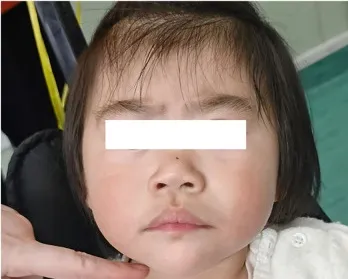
Clinical features of the patient at the age of 2 years: thick eyebrows, broad and flat nasal bridge, flared nares, short columella, wide philtrum, and protruding upper lip.
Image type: medical_photograph (oral_photograph)